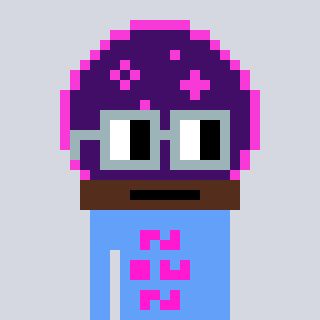
a pixel art character with square dark gray glasses, a crystalball-shaped head and a blue-colored body on a cool background